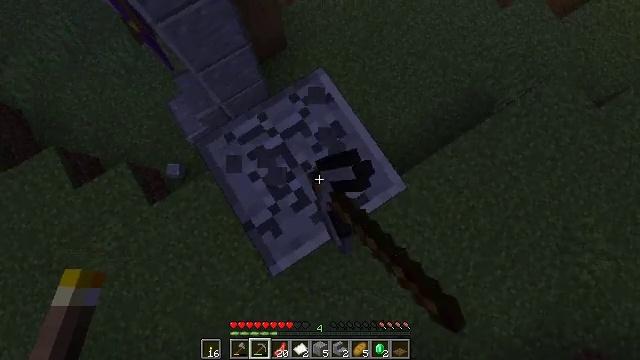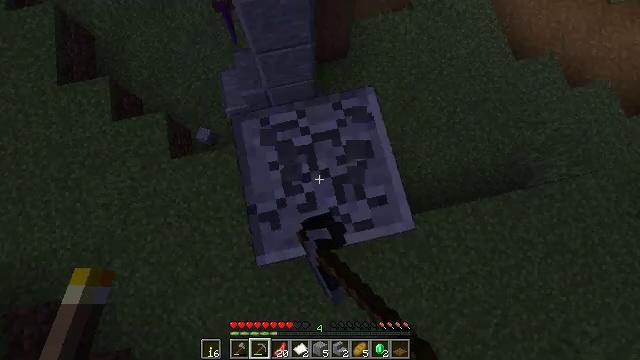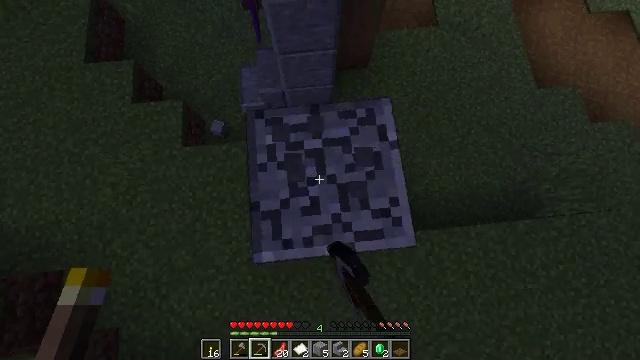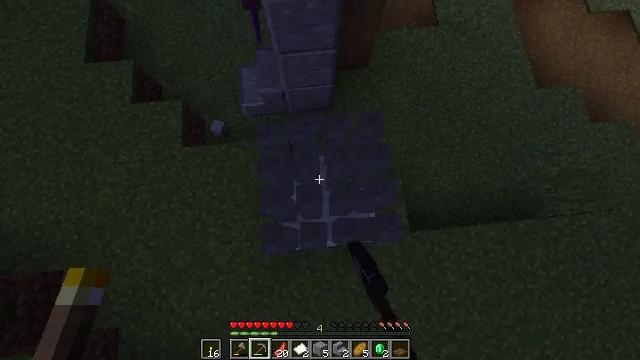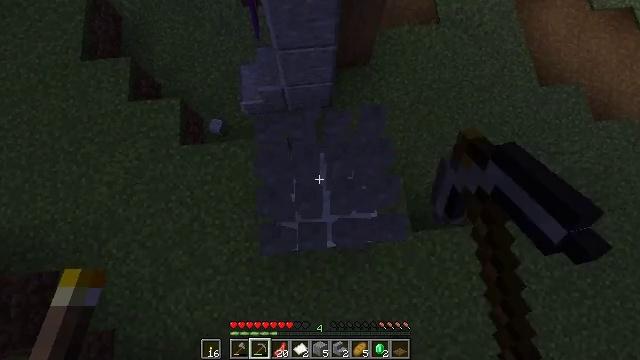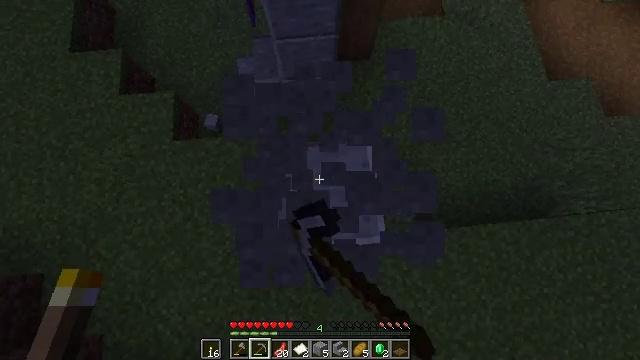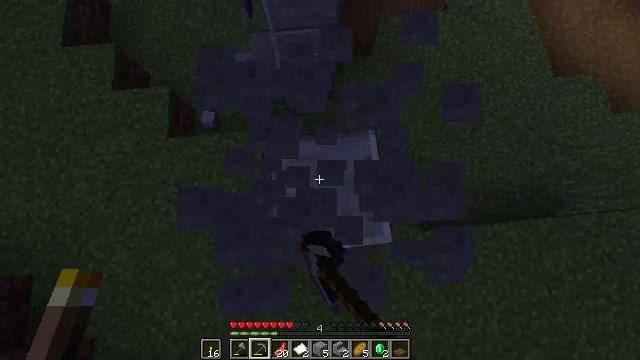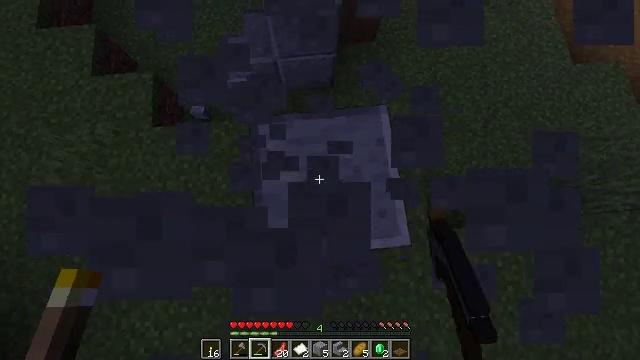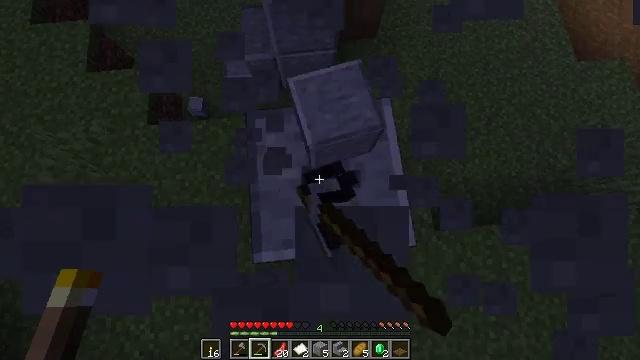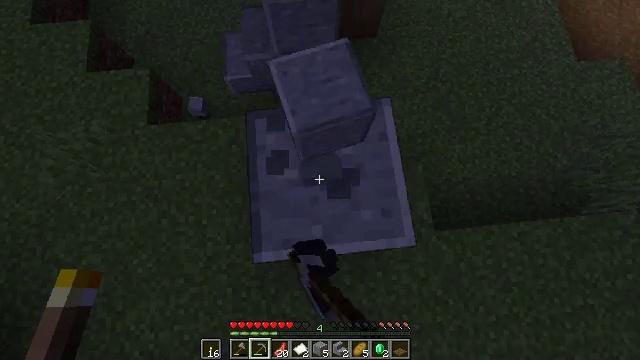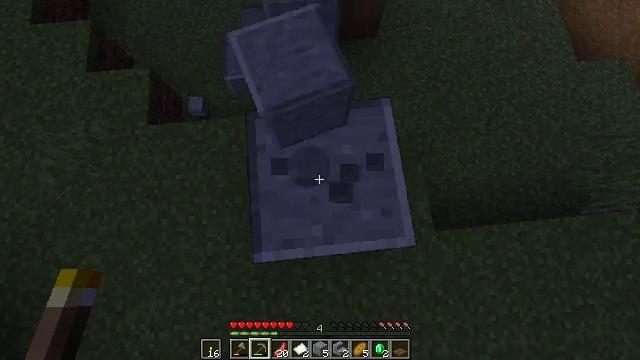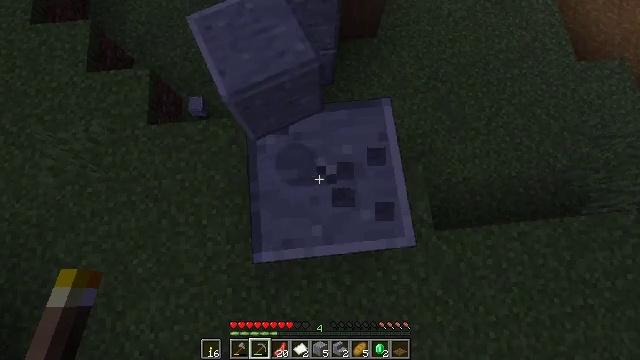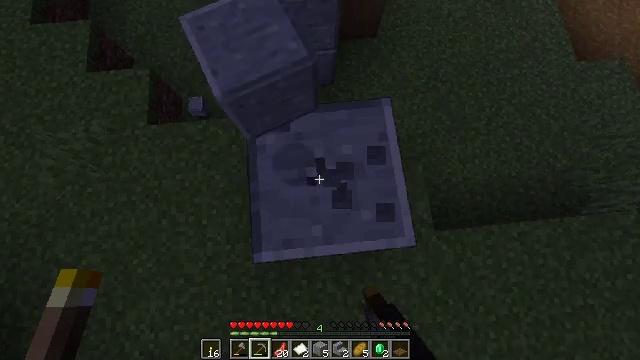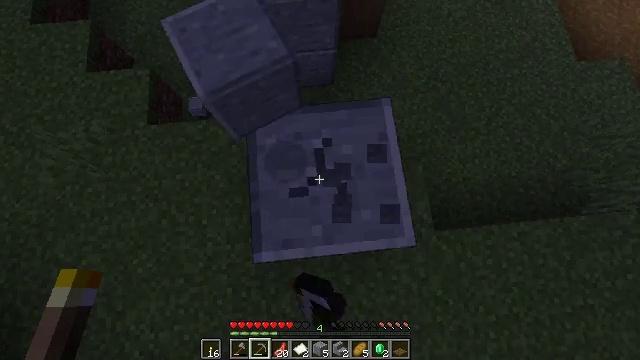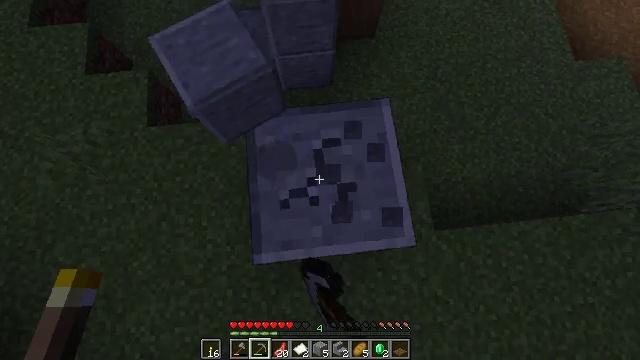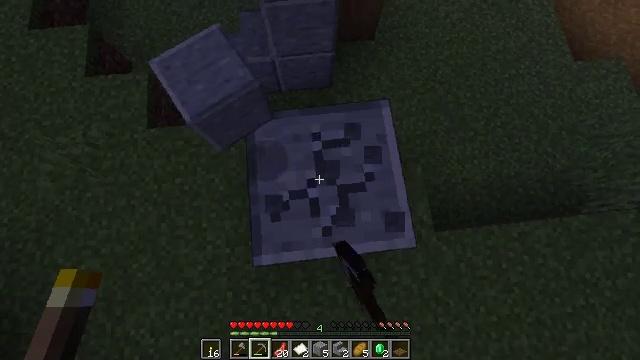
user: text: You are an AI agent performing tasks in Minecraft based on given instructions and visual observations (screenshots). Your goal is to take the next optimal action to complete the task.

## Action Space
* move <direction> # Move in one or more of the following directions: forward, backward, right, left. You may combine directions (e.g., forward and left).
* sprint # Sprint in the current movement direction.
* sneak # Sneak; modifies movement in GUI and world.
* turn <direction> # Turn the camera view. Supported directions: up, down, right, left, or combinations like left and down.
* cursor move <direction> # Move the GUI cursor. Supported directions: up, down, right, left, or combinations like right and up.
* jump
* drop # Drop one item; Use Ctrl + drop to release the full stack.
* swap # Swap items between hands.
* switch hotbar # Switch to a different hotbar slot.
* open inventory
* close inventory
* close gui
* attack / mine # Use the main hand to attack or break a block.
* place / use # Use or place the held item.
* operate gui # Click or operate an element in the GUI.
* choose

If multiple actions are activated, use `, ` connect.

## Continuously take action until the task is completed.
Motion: motion action
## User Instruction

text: Break the polished andesite block.
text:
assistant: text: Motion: turn left and up, attack / mine
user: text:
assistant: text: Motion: turn left and up, attack / mine
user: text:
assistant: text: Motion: attack / mine
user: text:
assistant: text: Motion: attack / mine
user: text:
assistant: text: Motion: attack / mine
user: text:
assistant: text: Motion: attack / mine
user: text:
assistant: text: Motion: attack / mine
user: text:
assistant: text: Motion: attack / mine
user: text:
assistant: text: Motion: attack / mine
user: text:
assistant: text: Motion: attack / mine
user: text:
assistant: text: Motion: attack / mine
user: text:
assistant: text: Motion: attack / mine
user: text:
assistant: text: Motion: attack / mine
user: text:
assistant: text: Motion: attack / mine
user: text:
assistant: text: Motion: attack / mine
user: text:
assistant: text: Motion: turn left and up, attack / mine
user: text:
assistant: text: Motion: turn left, attack / mine
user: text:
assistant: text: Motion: attack / mine
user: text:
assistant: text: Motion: attack / mine
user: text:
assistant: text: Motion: attack / mine
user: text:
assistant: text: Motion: attack / mine
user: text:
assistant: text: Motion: attack / mine
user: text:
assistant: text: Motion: attack / mine
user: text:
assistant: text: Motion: attack / mine
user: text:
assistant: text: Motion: attack / mine
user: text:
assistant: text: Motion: attack / mine
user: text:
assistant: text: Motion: attack / mine
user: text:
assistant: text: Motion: attack / mine
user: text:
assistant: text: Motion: attack / mine
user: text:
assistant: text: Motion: attack / mine